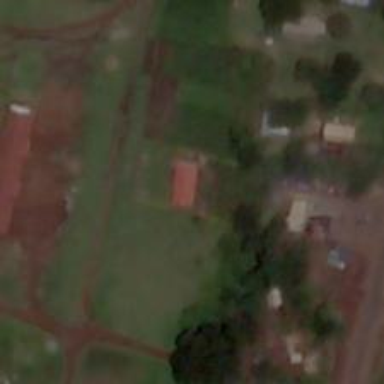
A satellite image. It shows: School.